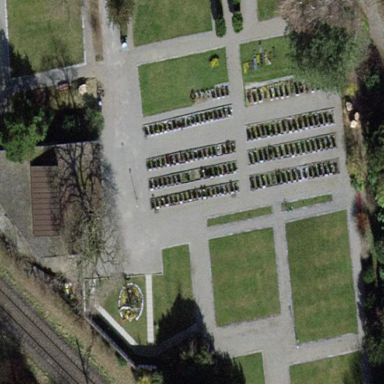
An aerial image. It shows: Cemetery.